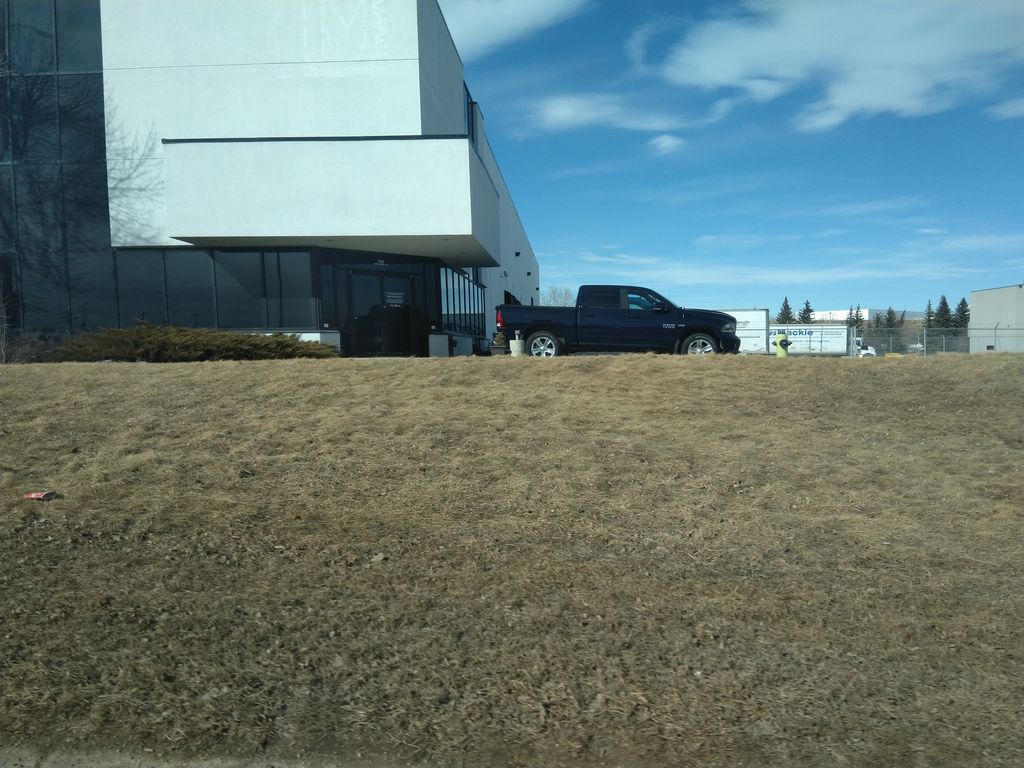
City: calgary